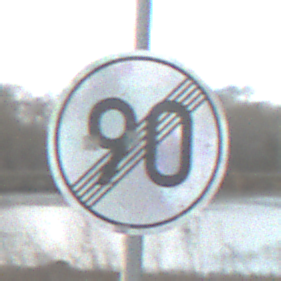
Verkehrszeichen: EndeGeschwindigkeit90
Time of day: SunriseSunset
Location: Outdoor (RoadRail)
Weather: PartlyCloudy
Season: NotSpecified
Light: Natural